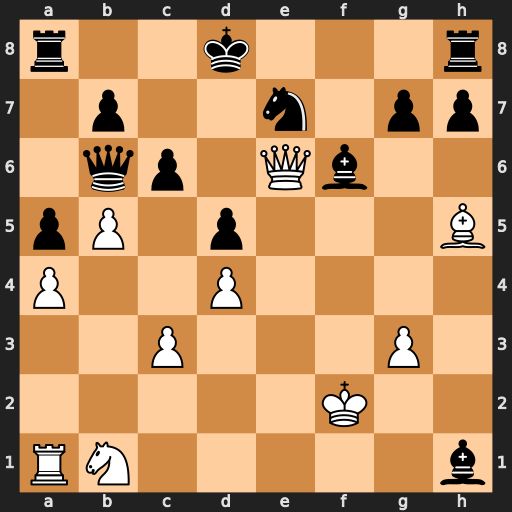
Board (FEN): r2k3r/1p2n1pp/1qp1Qb2/pP1p3B/P2P4/2P3P1/5K2/RN5b
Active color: w
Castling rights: -
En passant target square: -
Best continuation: Qd6+ Kc8 Bg4+ Nf5 Bxf5#